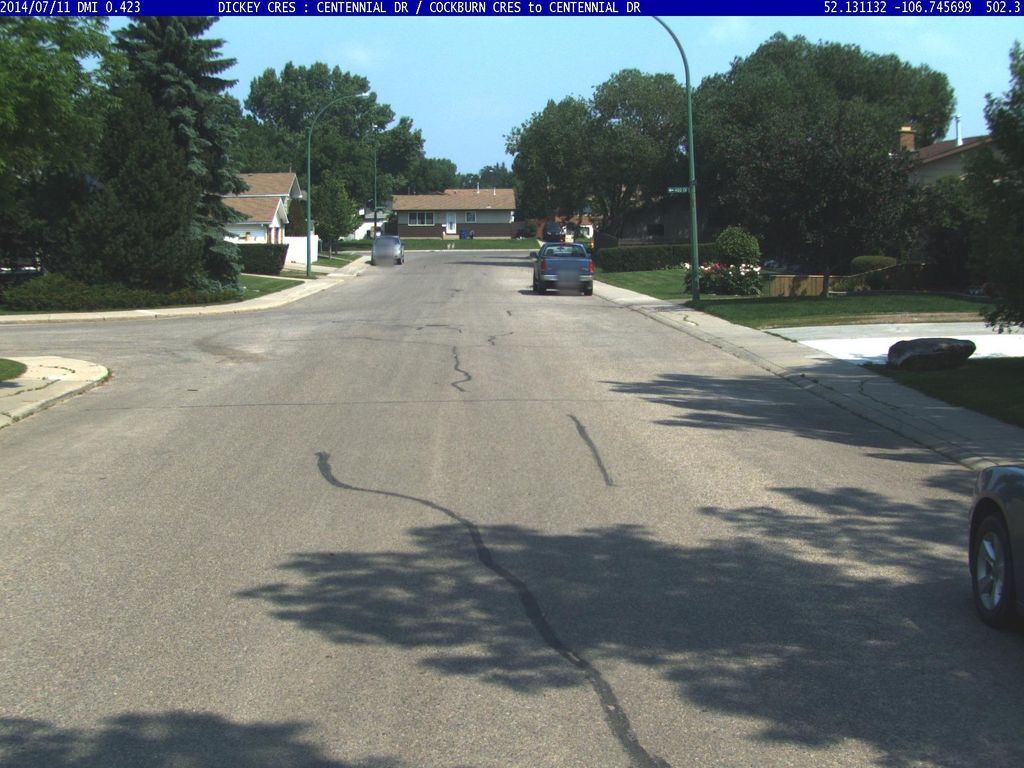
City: saskatoon